九年级 · 立体几何学
如图1, 长、宽均为 3 , 高为 8 的长方体容器, 放置在水平桌面上, 里面盛有水, 水面高为 6 , 绕底
面一棱进行旋转倾斜后, 水面恰好触到容器口边缘, 图2是此时的示意图, 则图2中水面高度为 ( )

图1

图2

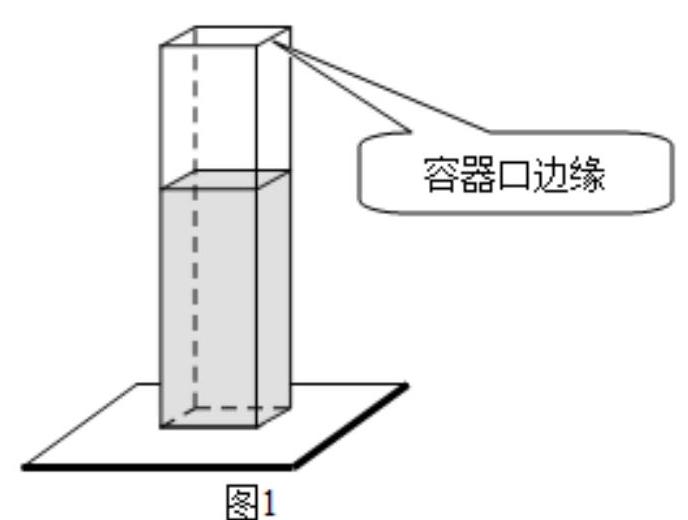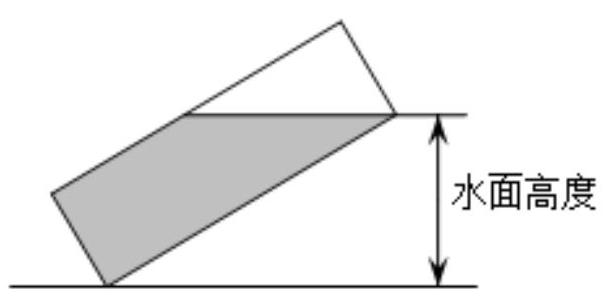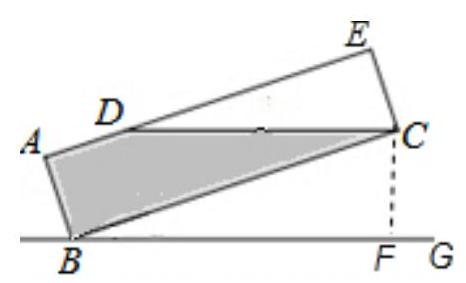
A. $\frac{24}{5}$
B. $\frac{32}{5}$
C. $\frac{12 \sqrt{34}}{17}$
D. $\frac{20 \sqrt{34}}{17}$

第 II 卷（非选择题）


答案: A
解析: 【分析】

本题主要考查相似三角形的应用、勾股定理、长方体的体积、梯形的面积的计算方法等; 熟练掌握勾股定理, 由长方体容器内水的体积得出方程是解决问题的关键.

设 $D E=x$, 则 $A D=8-x$, 由长方体容器内水的体积得出方程, 解方程求出 $D E$, 再由勾股定理求出 $C D$,过点 $C$ 作 $C F \perp B G$ 于 $F$, 由 $\triangle C D E \sim \triangle C B F$ 得出 $\frac{C E}{C F}=\frac{C D}{C B}$, 求得结果即可.

【解答】

解: 过点 $C$ 作 $C F \perp B G$ 于 $F$, 如图所示:

设 $D E=x$, 则 $A D=8-x$,

根据题意得: $\frac{1}{2}(8-x+8) \times 3 \times 3=3 \times 3 \times 6$,

解得: $x=4$,

$\therefore D E=4$,

$\because \angle E=90^{\circ}$,

由勾股定理得: $C D=\sqrt{D E^{2}+C E^{2}}=\sqrt{4^{2}+3^{2}}=5$,

$\because \angle B C E=\angle D C F=90^{\circ}$,

$\therefore \angle D C E=\angle B C F$,

$\because \angle D E C=\angle B F C=90^{\circ}$,

$\therefore \triangle C D E \sim \triangle C B F$,

$\therefore \frac{C E}{C F}=\frac{C D}{C B}$,

即 $\frac{3}{C F}=\frac{5}{8}$,

$\therefore C F=\frac{24}{5}$.

故选: $A$.